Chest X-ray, PA view. Patient: 52 years old, sex F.
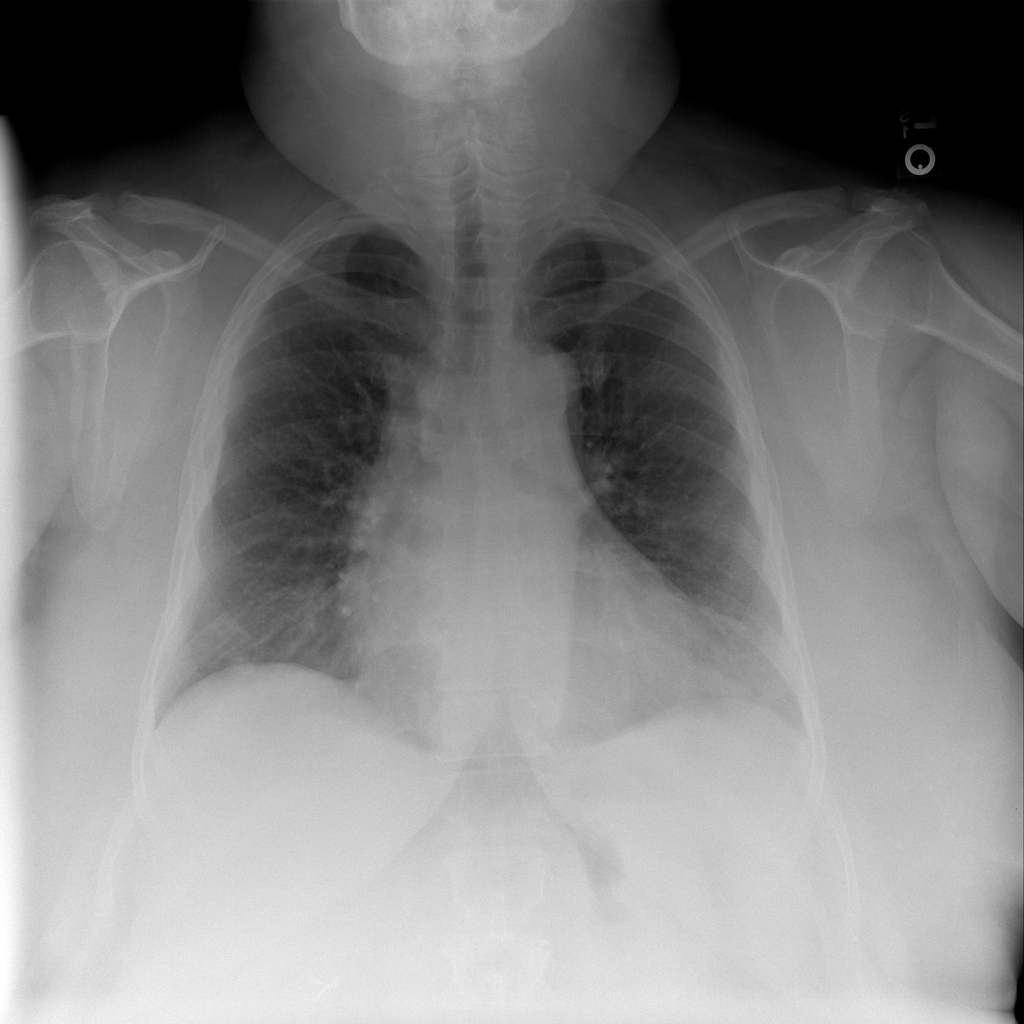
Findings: No Finding